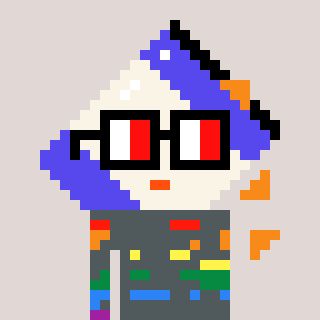
a pixel art character with square glasses with black frames and red eyes, a chips-shaped head and a green-colored body on a warm background